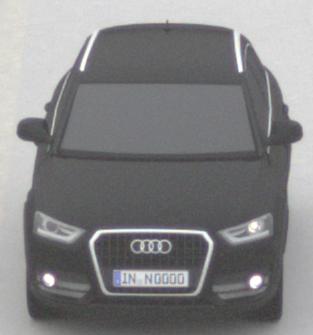
Make: Audi
Model: Q3 1.4 TFSI
Detailed model: Q3 (8U)
Model produced from: 2013/07
Model produced until: 2014/10
Doors: 5
Color: black
Road condition: dry road
Daytime: morning or afternoon
Contrast: low contrast